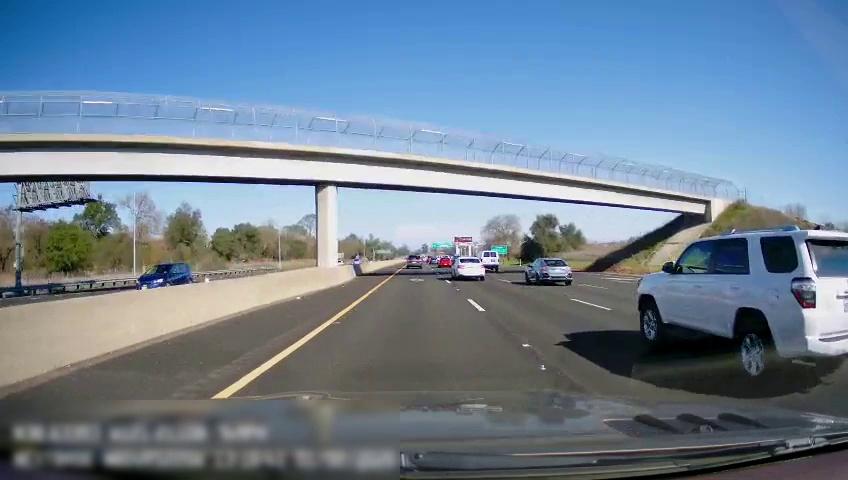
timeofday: Day
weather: Sunny
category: Drivable Space
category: Drivable Space
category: Vehicles | SUV
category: Vehicles | Car
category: Vehicles | Van
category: Vehicles | Car
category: Vehicles | SUV
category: Vehicles | Car
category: Vehicles | Car
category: Lanes | Current Lane
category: Lanes | Current Lane
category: Lanes | Current Lane
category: Lanes | Alternate Lane